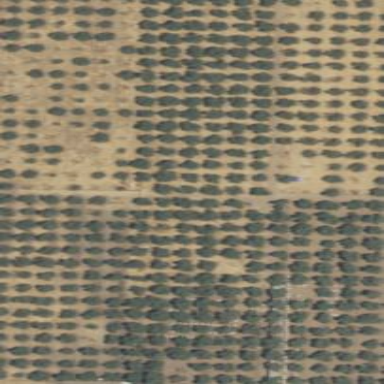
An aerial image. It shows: Orchard filled with olive trees.